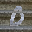
Label: 0